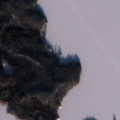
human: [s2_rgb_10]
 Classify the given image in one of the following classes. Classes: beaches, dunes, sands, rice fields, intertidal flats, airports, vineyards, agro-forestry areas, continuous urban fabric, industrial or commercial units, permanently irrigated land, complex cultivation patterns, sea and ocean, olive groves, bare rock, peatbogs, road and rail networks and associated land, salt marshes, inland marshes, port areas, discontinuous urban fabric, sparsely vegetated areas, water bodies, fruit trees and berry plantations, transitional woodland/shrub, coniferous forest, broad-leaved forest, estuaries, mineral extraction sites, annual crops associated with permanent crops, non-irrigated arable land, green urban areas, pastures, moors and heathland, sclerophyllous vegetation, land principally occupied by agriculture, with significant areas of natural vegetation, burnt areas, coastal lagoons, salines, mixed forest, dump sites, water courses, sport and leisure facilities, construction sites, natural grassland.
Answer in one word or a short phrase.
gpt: coniferous forest, mixed forest, water bodies